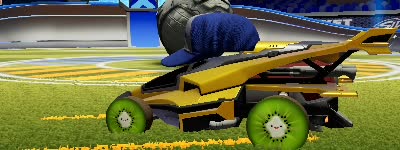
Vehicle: aftershock